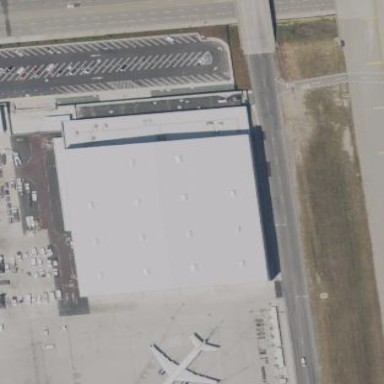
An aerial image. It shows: Hangar building located at airport.